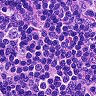
Metastatic tissue present: no